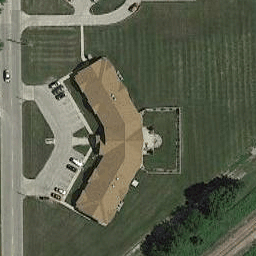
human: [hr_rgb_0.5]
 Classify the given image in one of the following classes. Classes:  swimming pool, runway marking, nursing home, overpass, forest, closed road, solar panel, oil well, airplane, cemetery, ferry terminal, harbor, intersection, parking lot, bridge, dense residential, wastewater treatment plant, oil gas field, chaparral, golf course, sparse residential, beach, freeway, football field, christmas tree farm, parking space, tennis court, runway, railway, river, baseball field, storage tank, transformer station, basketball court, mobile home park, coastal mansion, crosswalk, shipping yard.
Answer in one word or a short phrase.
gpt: nursing home